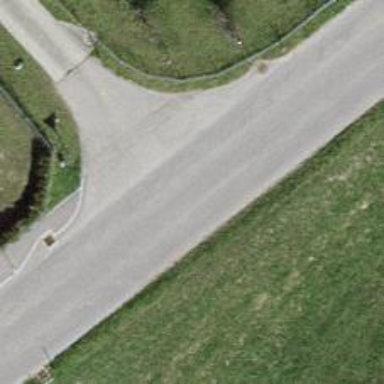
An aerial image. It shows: Tertiary road.